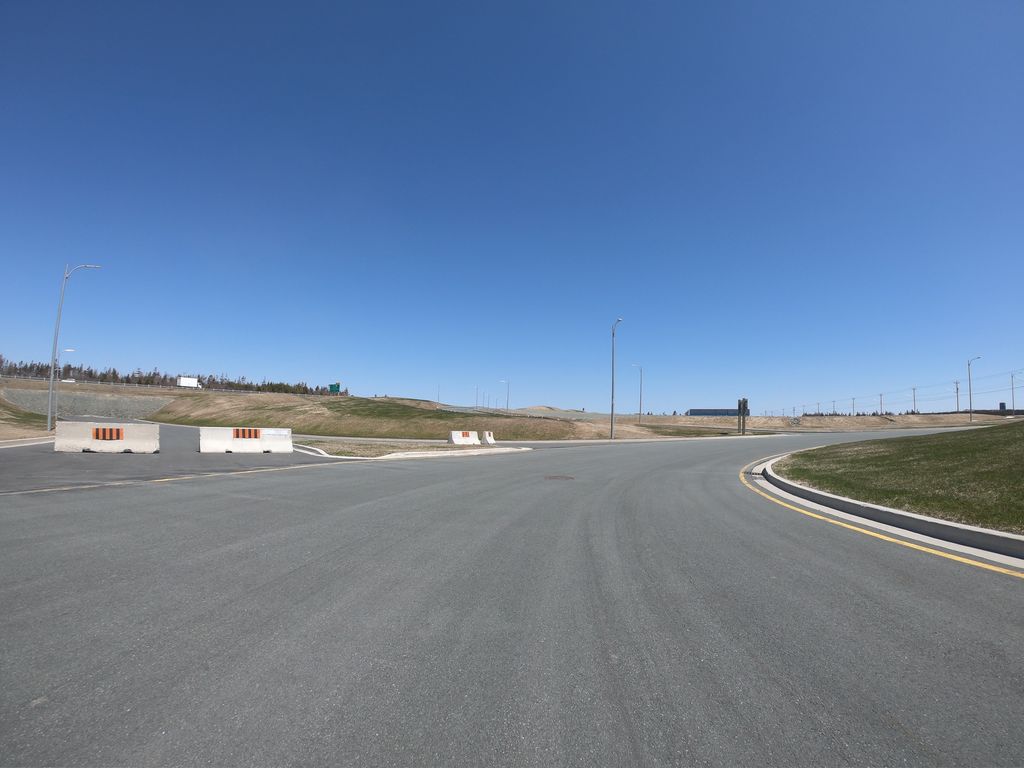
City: st_johns